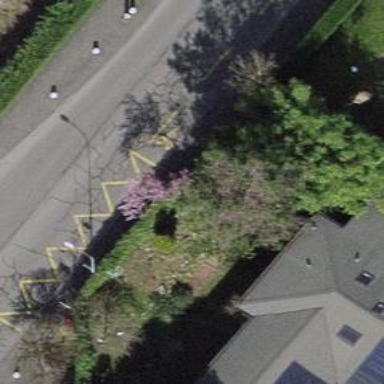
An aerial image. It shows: Asphalt sidewalk leading to public transport platform.